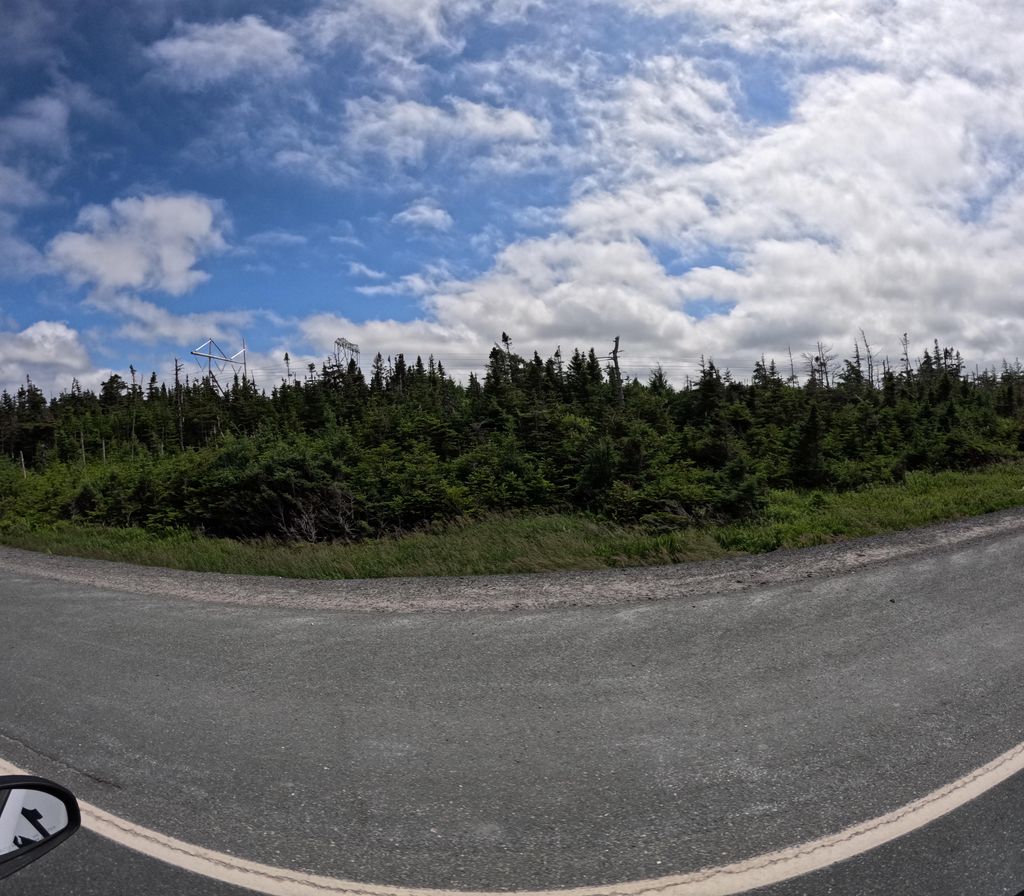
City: st_johns